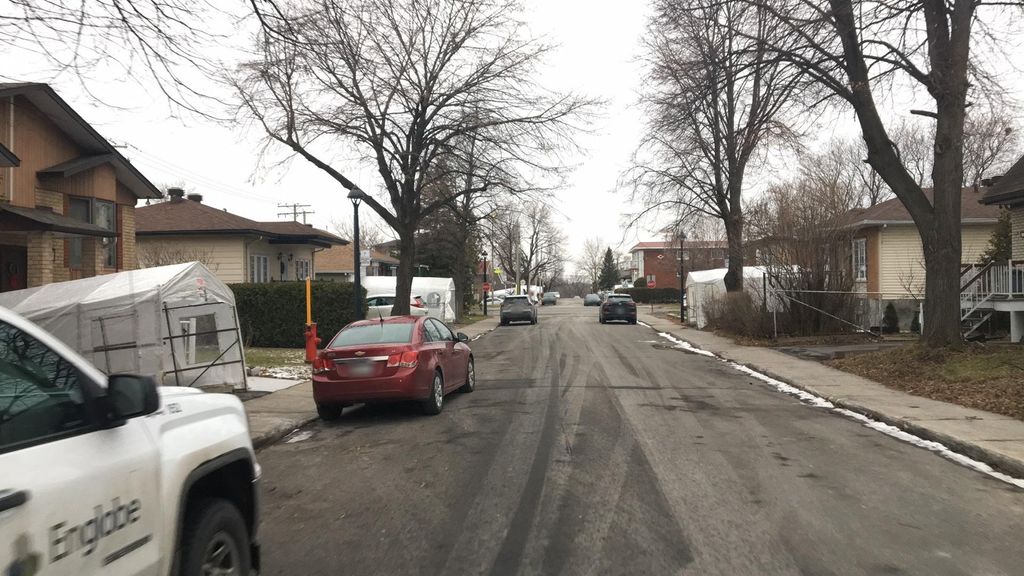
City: montreal